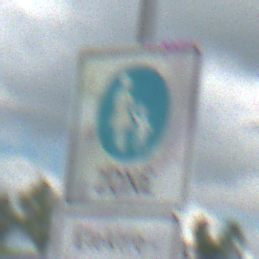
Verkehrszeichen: BeginnFussgaengerzone
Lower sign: BesondereFahrzeugeUndTransportgueter11
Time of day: Midday
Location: Outdoor (Nature)
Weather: PartlyCloudy
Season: NotSpecified
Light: Natural